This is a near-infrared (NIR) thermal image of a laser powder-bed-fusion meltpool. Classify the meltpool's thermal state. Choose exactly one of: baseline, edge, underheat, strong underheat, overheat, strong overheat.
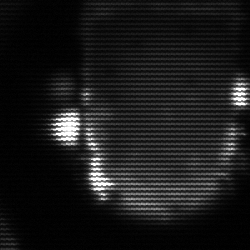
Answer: baseline